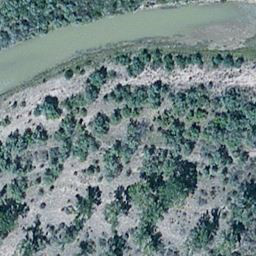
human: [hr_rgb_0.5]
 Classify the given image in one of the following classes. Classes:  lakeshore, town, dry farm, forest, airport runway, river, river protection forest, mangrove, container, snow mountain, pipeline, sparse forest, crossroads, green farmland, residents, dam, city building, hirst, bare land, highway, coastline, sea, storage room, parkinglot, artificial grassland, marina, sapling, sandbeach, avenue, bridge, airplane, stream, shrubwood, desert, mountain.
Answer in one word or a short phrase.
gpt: river